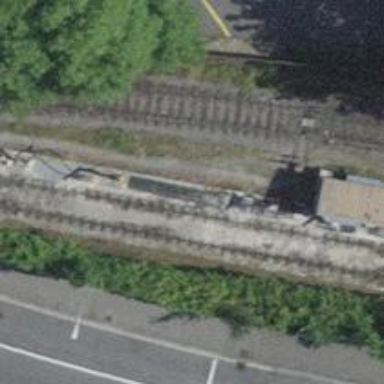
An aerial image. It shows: Abandoned railway spur with one track.